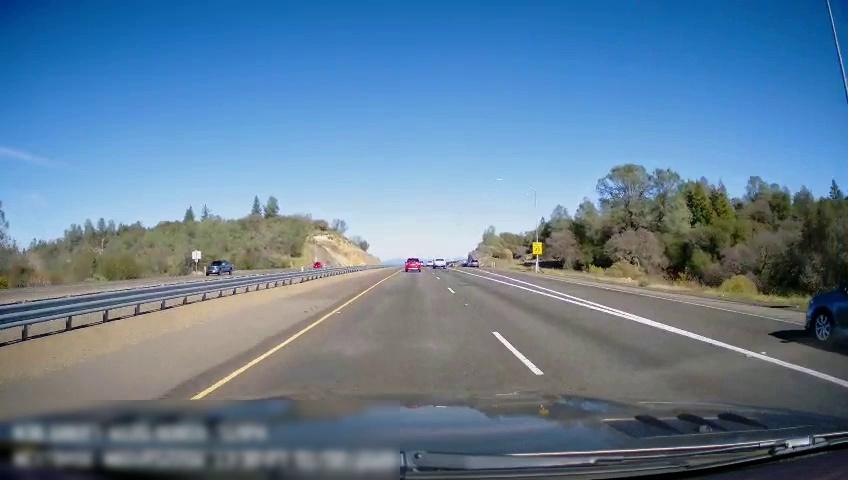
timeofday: Day
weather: Sunny
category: Drivable Space
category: Drivable Space
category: Vehicles | Truck
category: Vehicles | Car
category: Vehicles | Car
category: Vehicles | Car
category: Vehicles | Truck
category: Lanes | Current Lane
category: Lanes | Current Lane
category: Lanes | Alternate Lane
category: Lanes | Alternate Lane
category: Lanes | Alternate Lane
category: Traffic | Signs